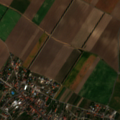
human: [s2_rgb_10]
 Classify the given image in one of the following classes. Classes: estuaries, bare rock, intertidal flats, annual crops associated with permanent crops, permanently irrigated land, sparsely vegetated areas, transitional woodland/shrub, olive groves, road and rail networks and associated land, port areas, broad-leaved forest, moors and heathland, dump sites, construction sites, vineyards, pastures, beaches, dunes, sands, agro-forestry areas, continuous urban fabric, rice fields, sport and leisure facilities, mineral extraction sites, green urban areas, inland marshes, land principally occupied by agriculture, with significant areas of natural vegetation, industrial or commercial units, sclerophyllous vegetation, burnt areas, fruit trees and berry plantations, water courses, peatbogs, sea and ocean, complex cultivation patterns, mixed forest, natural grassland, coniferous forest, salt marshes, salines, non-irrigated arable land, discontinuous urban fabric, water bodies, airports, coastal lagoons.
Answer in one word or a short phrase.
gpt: discontinuous urban fabric, non-irrigated arable land